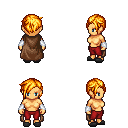
a pixel art fantasy rpg character, female body template, human, tanned skin, brown cape, red pants, light blonde pixie cut hairstyle, white cloth bracers, gray slippers, four views (front, back, left, right), 2x2 character sprite sheet, small pixel art, hard edges, no anti-aliasing